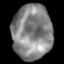
Tissue: lung
Cell type: Epithelial cells
Senescence score: 0.1875
Nuclear area (px): 2131
Mean DAPI intensity: 133.111